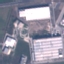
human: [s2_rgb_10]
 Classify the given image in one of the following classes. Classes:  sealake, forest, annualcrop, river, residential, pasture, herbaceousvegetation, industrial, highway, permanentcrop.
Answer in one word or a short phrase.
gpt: Industrial